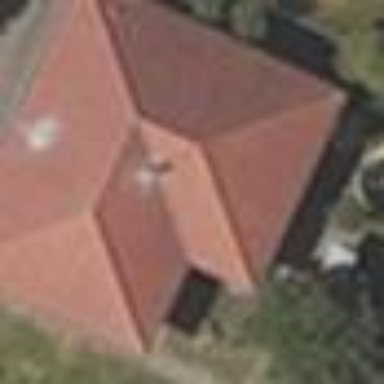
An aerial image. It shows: Detached building with hipped roof.